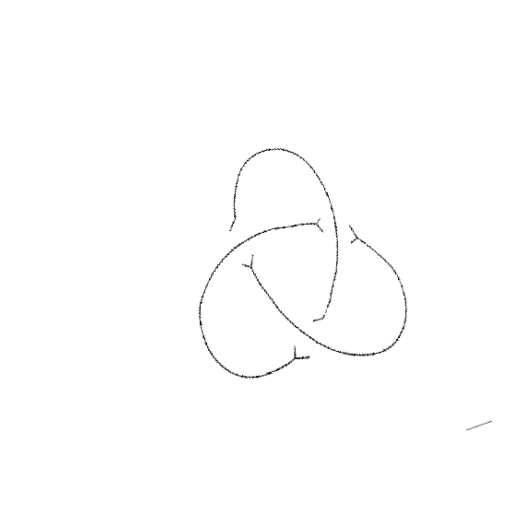
Crossing number: 3